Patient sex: F
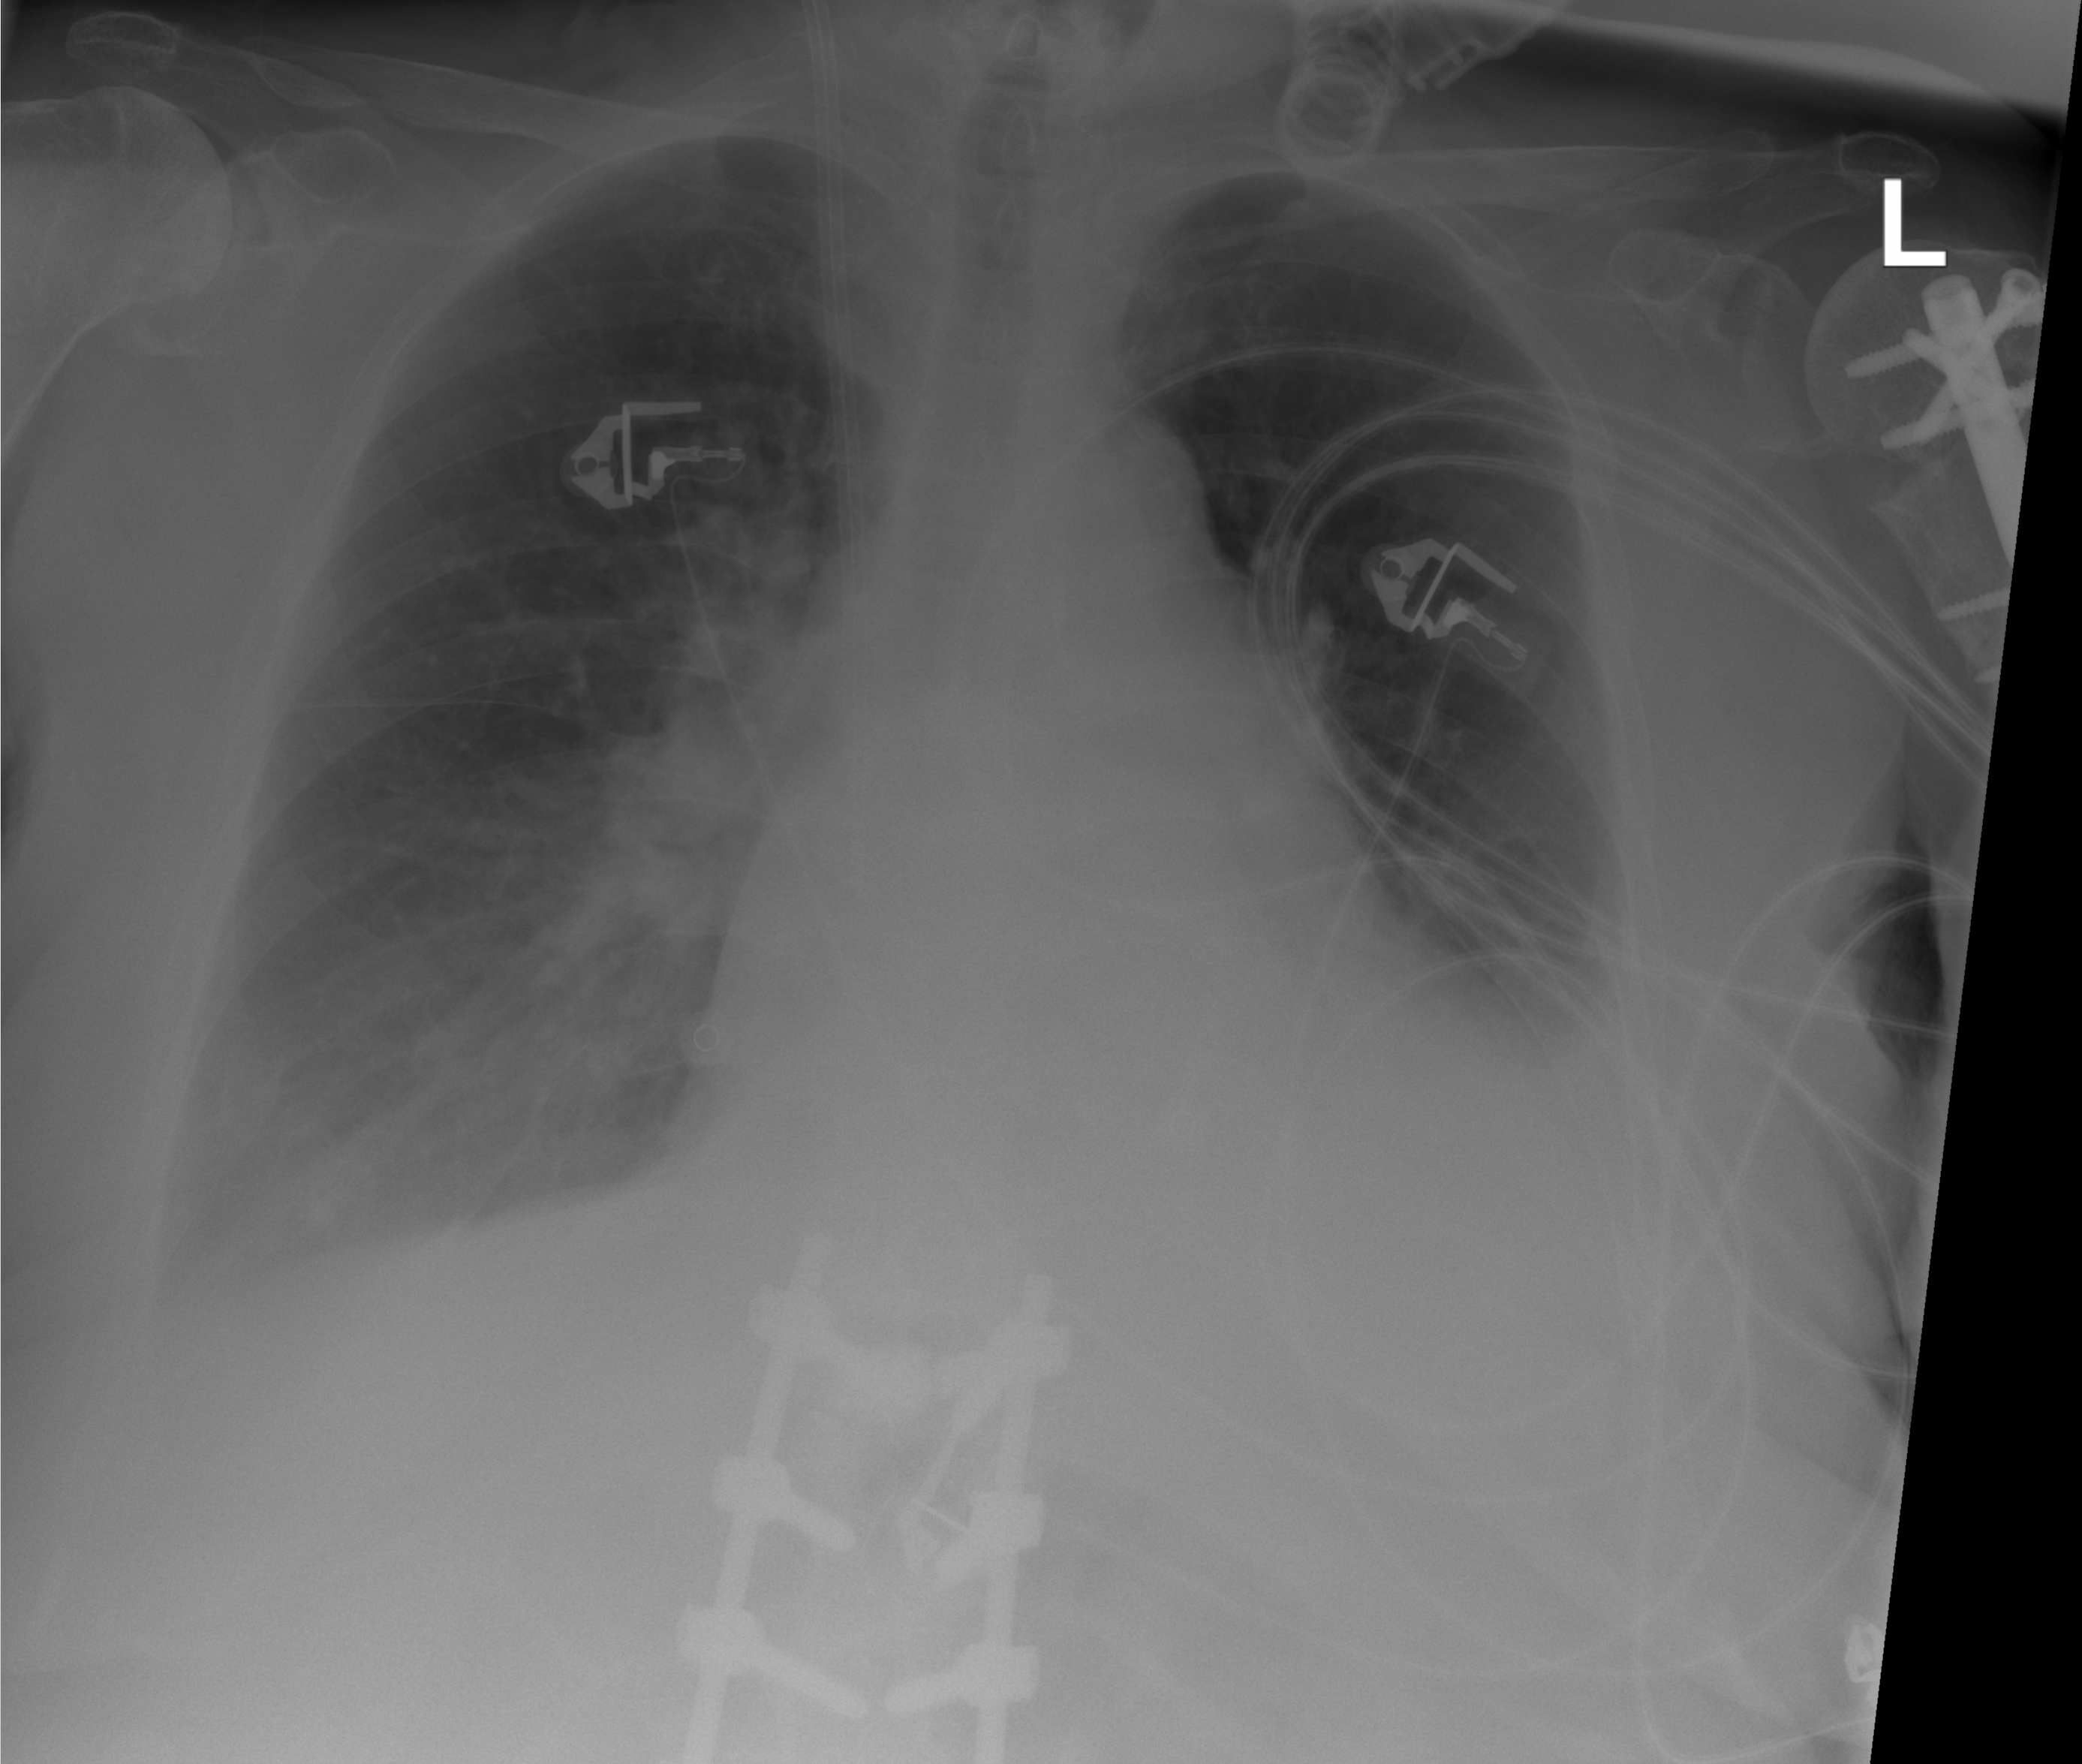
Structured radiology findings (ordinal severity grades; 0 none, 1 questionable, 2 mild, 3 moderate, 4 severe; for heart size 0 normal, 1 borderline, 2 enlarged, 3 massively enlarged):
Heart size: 2
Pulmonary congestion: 2
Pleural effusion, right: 2
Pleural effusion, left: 2
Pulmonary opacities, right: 1
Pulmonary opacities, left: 1
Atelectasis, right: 2
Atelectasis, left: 2